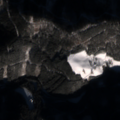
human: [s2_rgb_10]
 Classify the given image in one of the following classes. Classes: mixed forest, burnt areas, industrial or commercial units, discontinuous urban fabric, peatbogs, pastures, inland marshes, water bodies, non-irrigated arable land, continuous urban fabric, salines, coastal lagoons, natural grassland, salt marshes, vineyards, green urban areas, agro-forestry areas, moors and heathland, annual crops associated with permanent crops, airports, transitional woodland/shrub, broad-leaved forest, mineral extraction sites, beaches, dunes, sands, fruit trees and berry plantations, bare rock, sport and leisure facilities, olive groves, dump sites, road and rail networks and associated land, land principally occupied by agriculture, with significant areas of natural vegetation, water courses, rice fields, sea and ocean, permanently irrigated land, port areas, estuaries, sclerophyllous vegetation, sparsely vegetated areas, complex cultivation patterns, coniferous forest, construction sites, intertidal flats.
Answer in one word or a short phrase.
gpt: pastures, coniferous forest, mixed forest